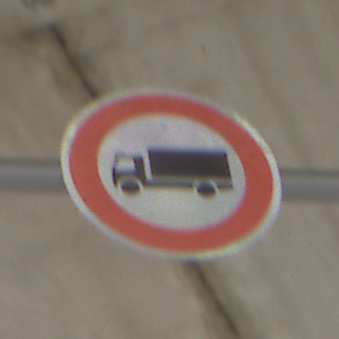
Verkehrszeichen: VerbotFuerKraftfahrzeugeUeberDreiKommaFuenfTonnen
Umgebung: Roofed, Suburban
Tageszeit: MorningAfternoon
Wetter: PartlyCloudy
Licht: Natural
Jahreszeit: Winter
Kontrast: LowContrast